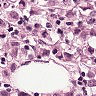
Metastatic tissue present: yes